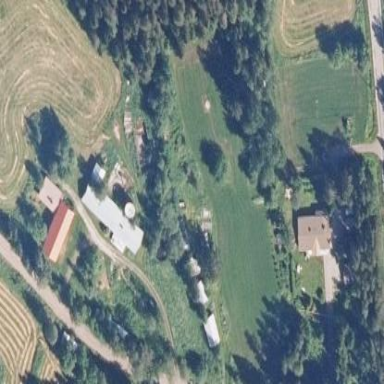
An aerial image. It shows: Farmyard area.